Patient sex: M
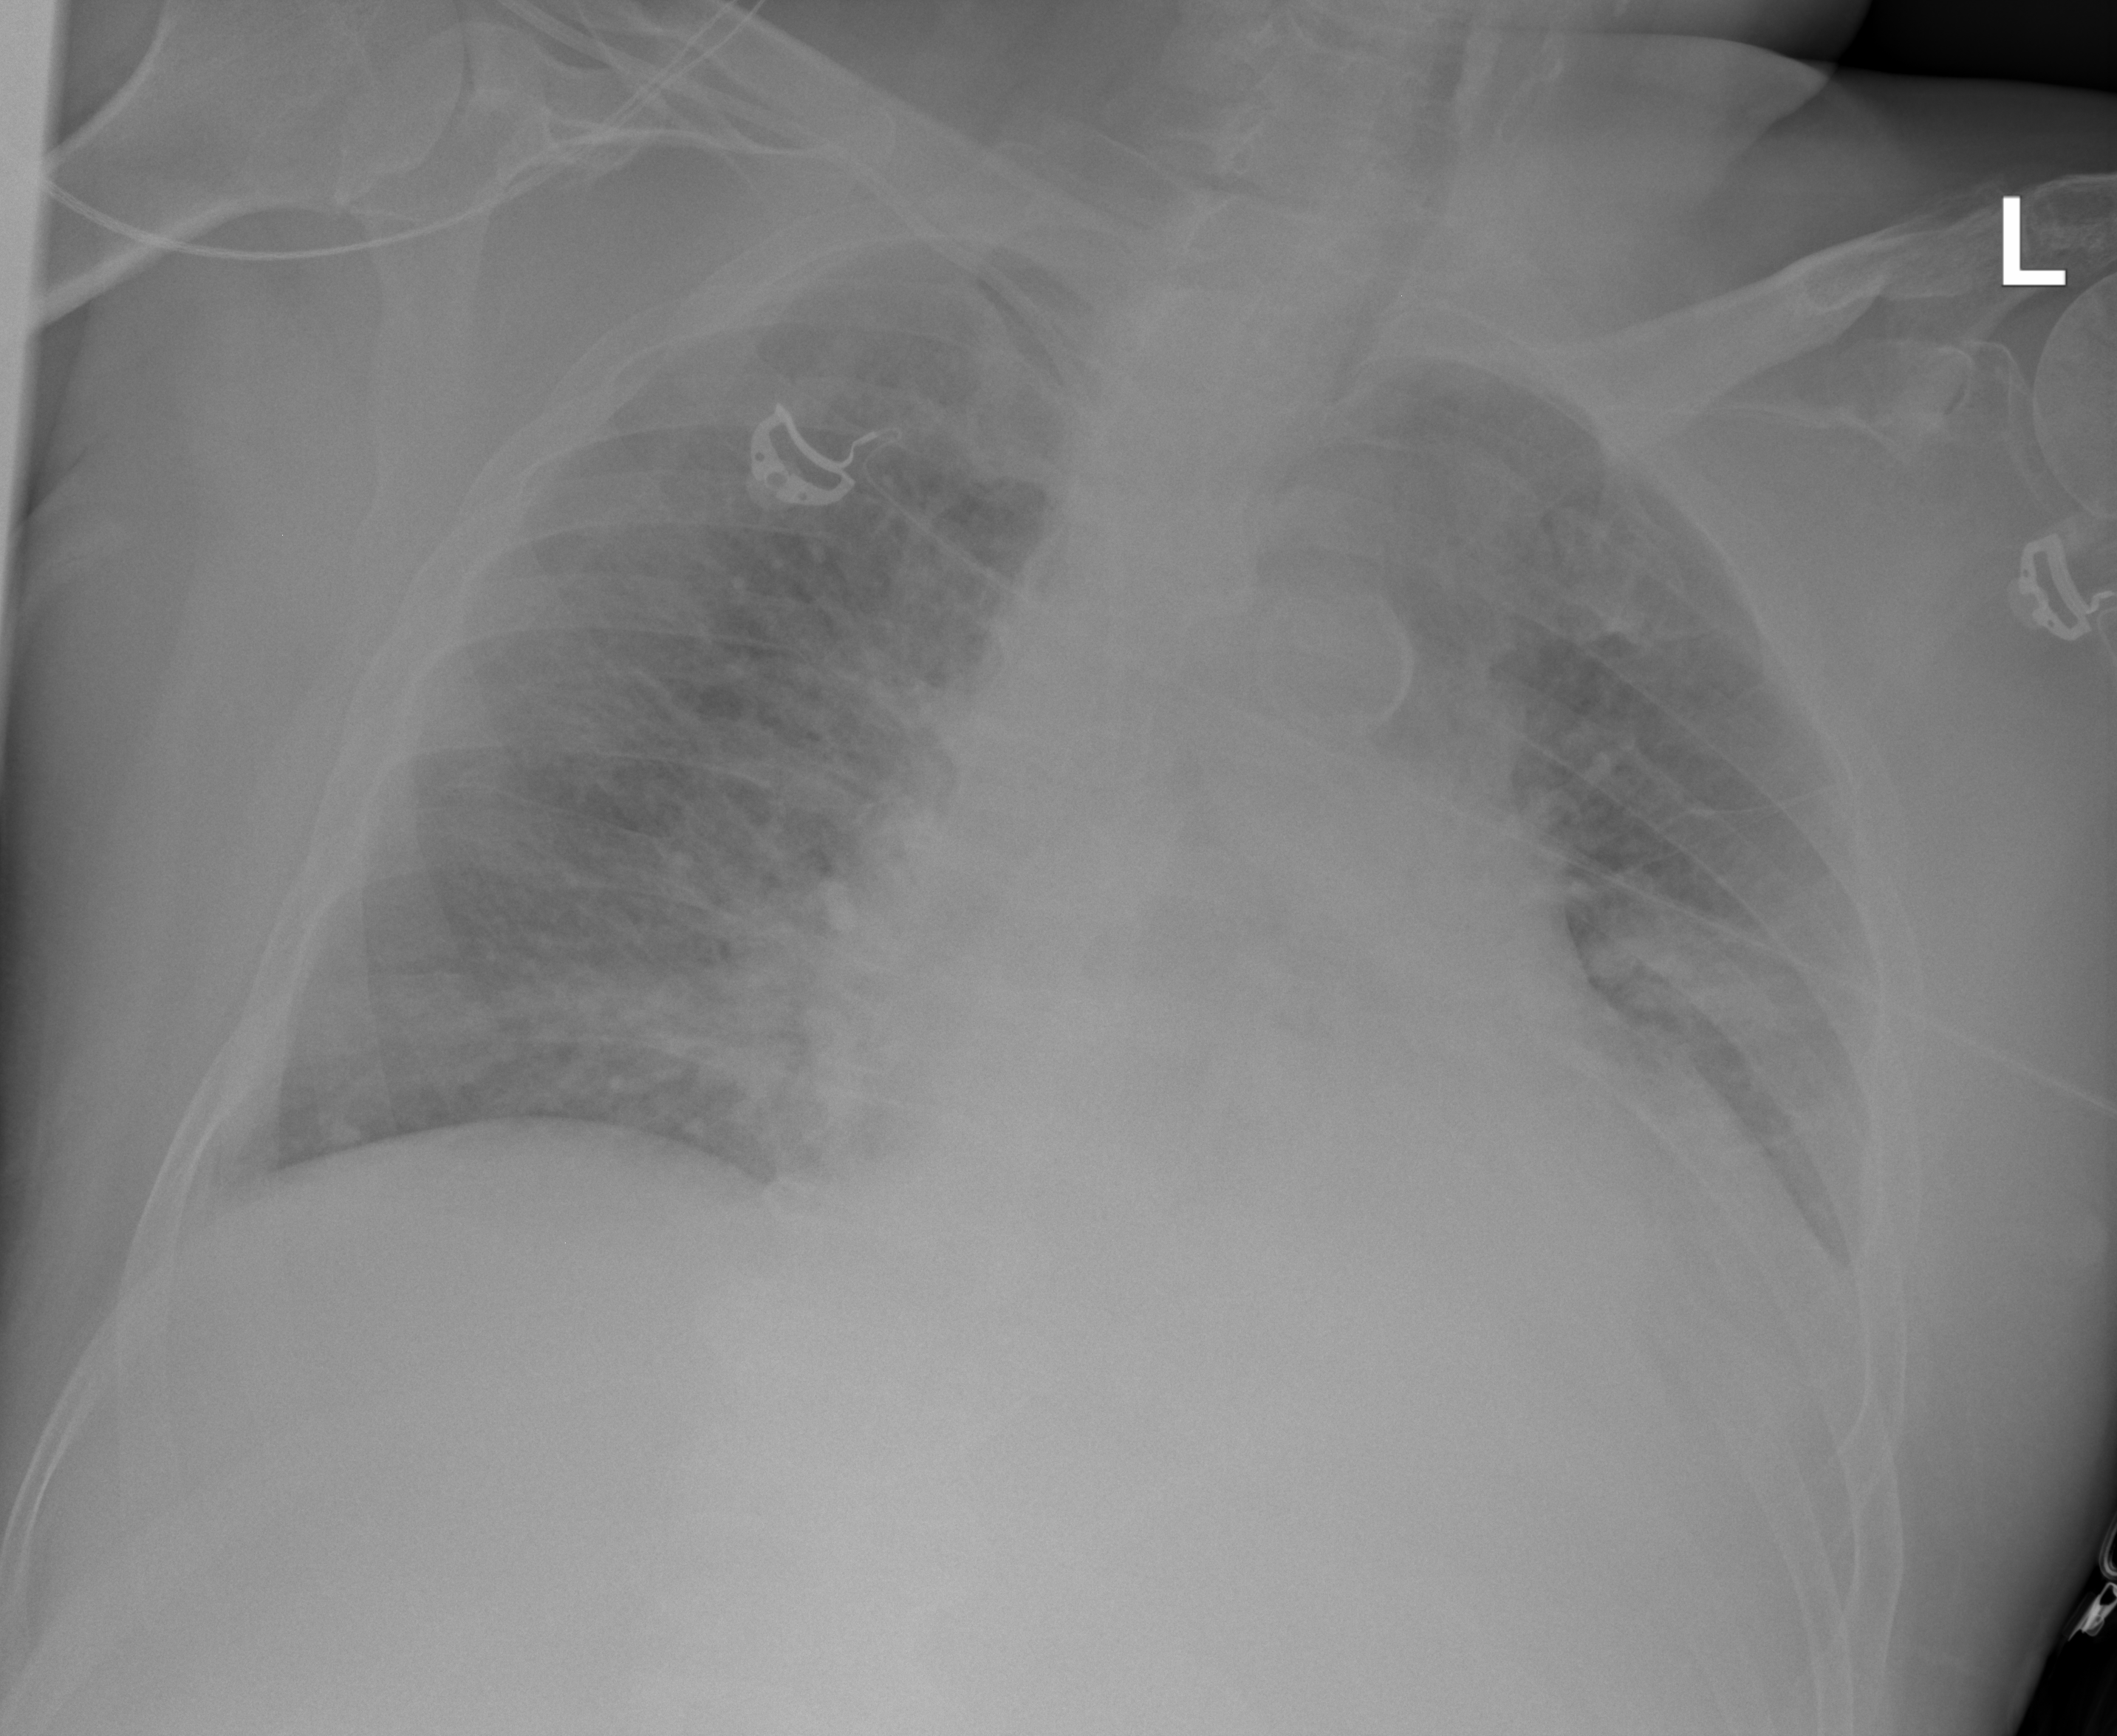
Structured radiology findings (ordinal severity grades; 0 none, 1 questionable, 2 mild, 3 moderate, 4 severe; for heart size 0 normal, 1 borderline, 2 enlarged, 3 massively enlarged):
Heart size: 2
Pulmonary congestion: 3
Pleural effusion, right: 0
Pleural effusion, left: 0
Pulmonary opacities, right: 2
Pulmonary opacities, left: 2
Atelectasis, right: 2
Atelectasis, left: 2